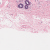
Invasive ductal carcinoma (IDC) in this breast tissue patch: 0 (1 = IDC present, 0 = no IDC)